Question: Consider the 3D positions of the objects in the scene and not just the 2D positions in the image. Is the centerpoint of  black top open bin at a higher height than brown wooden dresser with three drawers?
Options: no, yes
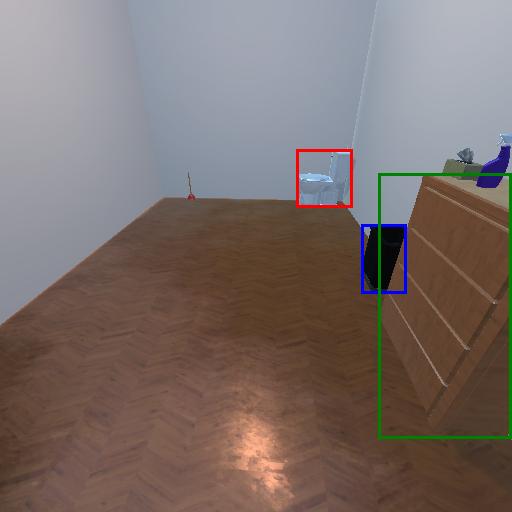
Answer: no